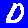
Digit: 0